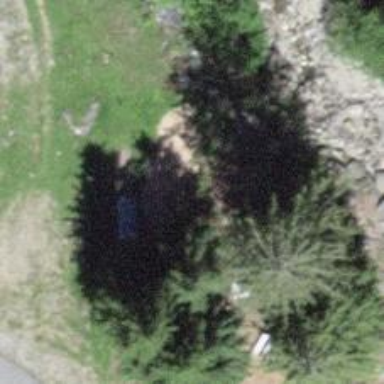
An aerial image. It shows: Picnic table located in leisure land area.